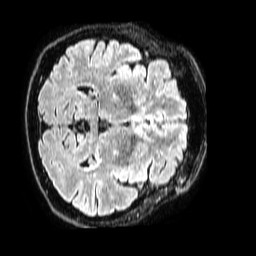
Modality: FLAIR
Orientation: axial
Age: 55
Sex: male
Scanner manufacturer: philips
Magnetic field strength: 1.5 T
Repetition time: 4.8 s
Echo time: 0.3 s